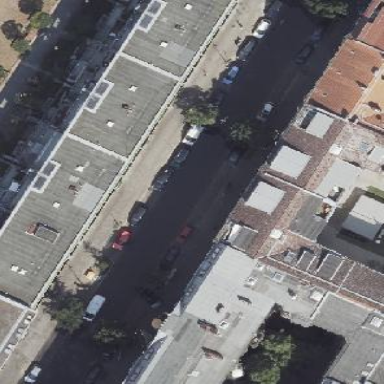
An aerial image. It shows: Street-side parking area with sett surface.